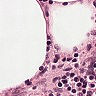
Metastatic tissue present: no